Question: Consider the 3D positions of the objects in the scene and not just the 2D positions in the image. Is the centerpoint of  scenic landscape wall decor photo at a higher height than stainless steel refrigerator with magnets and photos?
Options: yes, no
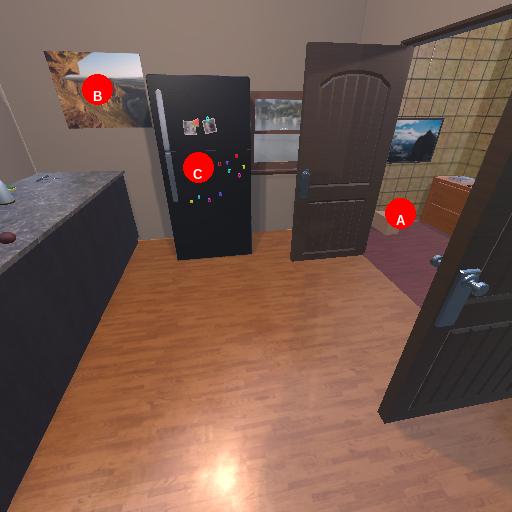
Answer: yes